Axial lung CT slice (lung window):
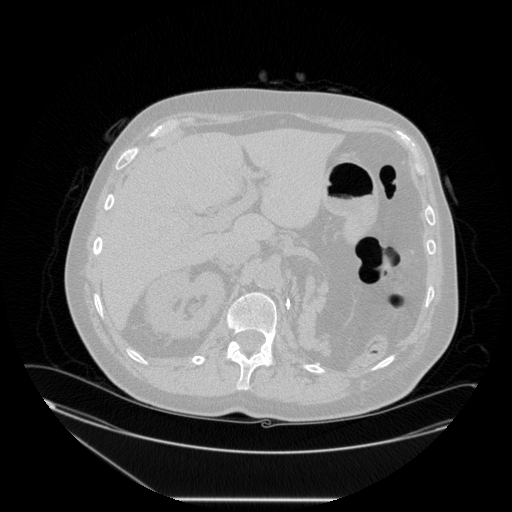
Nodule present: no